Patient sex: F
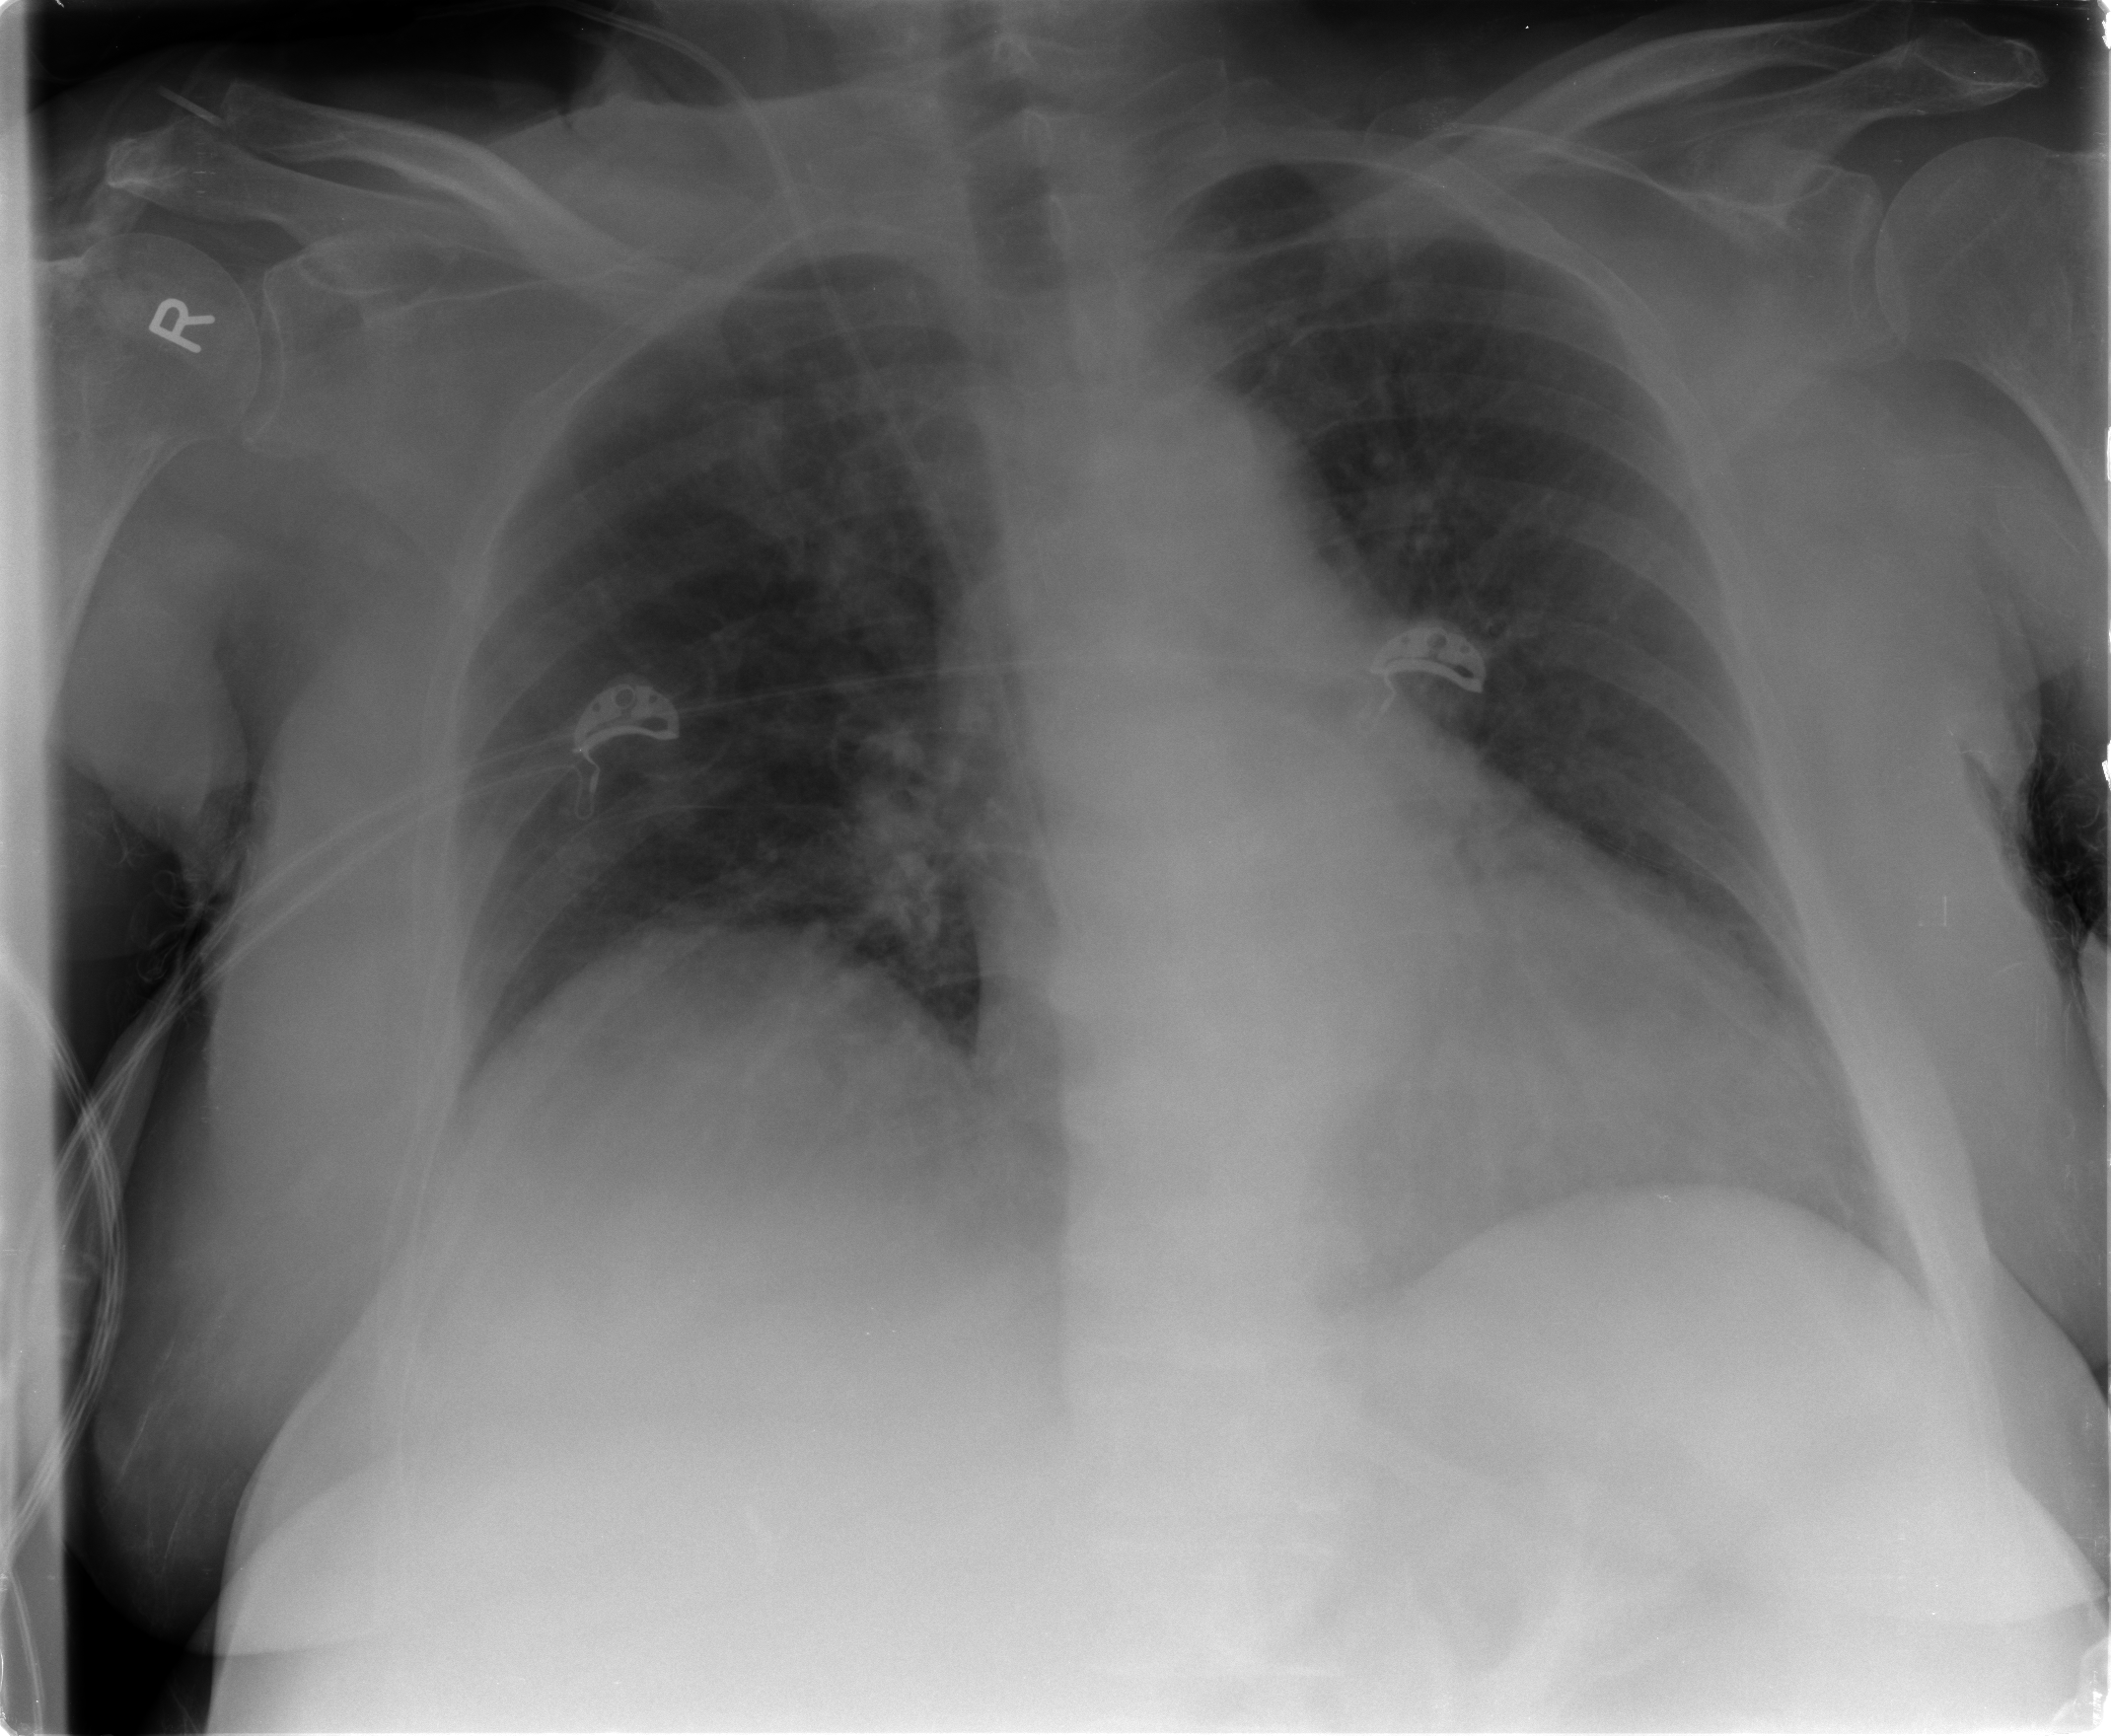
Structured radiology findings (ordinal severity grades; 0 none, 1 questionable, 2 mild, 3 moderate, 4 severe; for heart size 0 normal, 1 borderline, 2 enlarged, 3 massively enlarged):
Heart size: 0
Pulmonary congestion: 0
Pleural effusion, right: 0
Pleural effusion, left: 0
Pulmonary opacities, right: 0
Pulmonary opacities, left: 0
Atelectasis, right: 2
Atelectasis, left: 2